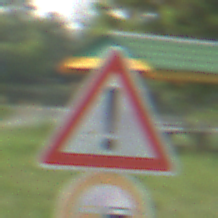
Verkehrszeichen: Gefahrenstelle
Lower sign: Ueberholverbot
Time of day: MorningAfternoon
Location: Outdoor (Nature)
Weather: PartlyCloudy
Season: NotSpecified
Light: Natural